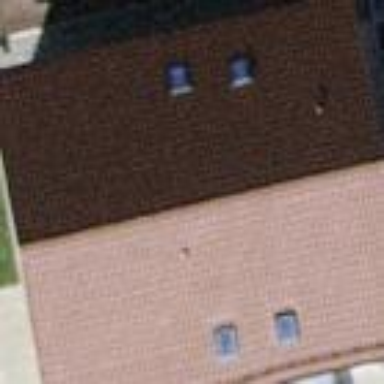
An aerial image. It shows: Detached building with gabled roof.